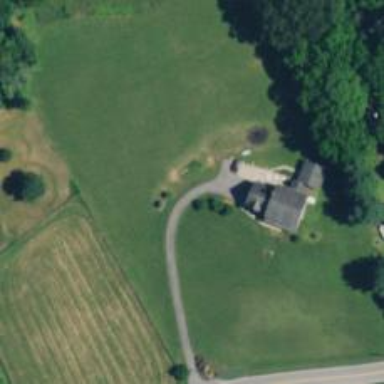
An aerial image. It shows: Driveway.